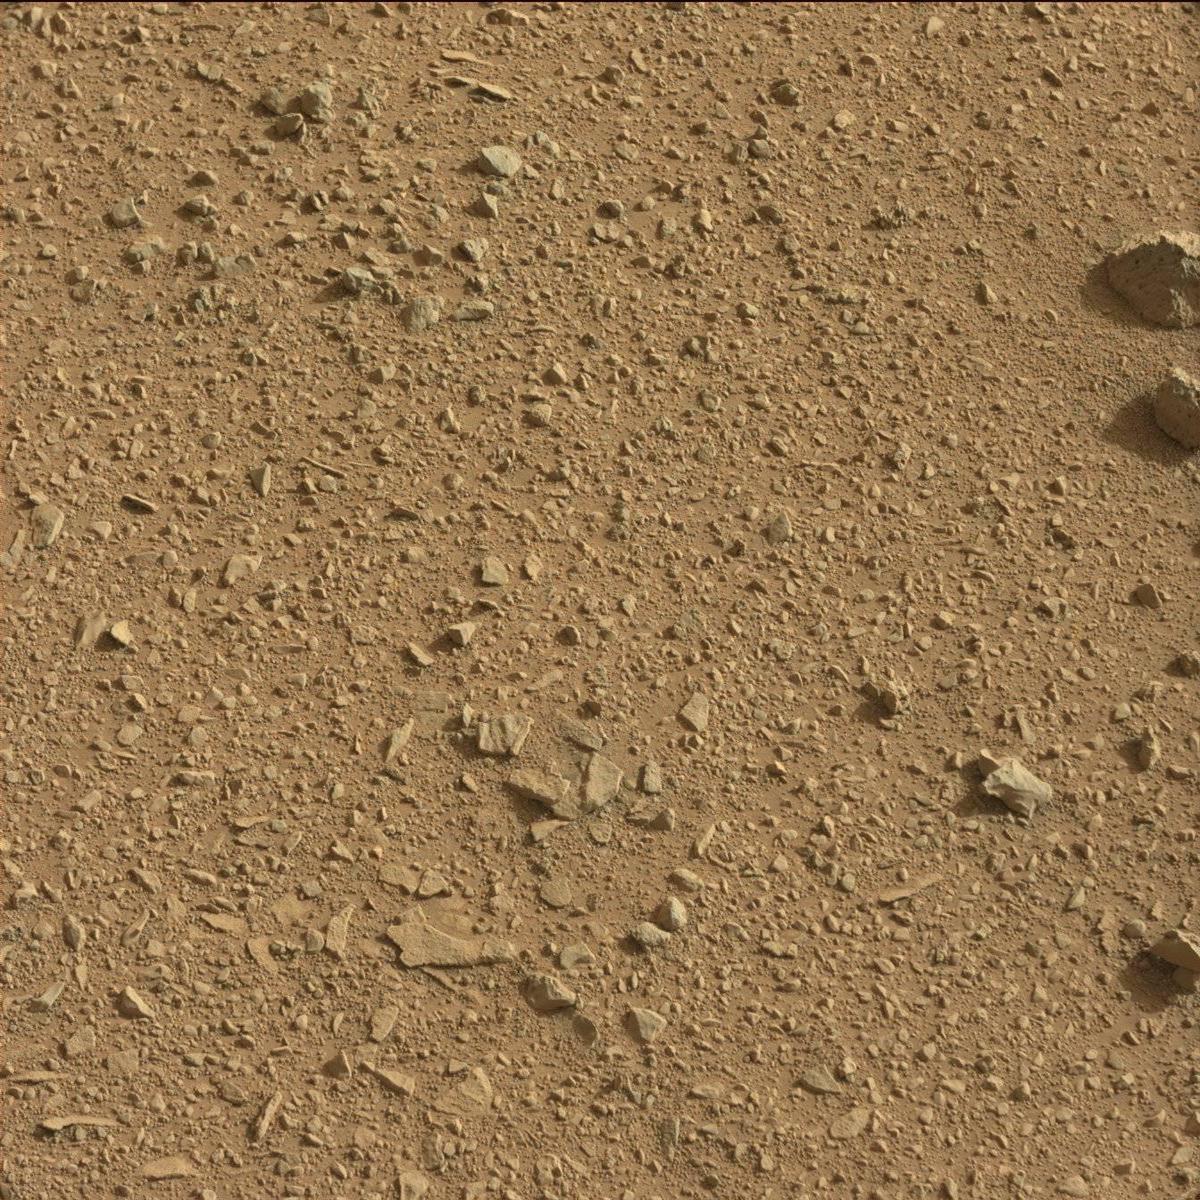
Terrain classes present: Bedrock, Rock, Sand / Soil